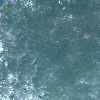
Label: land